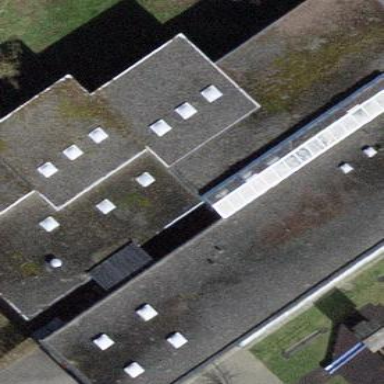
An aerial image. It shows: School building.